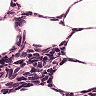
Metastatic tissue present: no